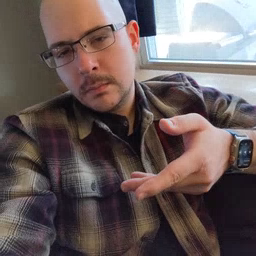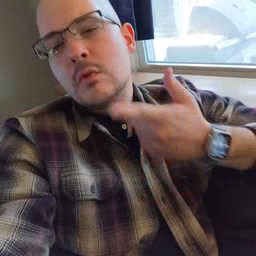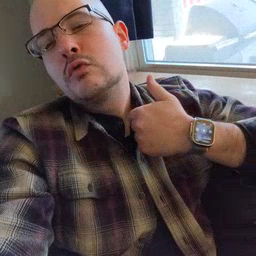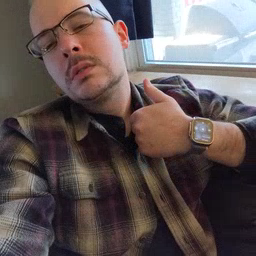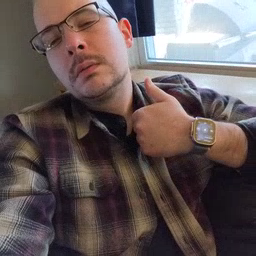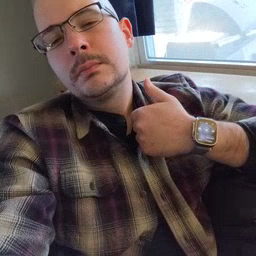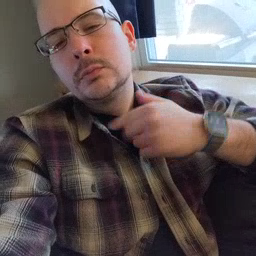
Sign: thirsty